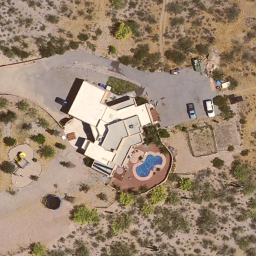
Label: residential